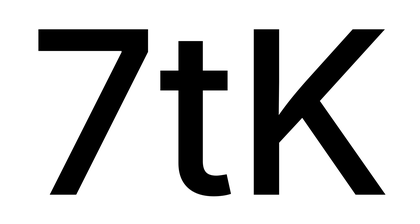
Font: Inter_Medium